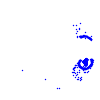
Particle: electron